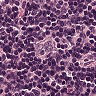
Metastatic tissue present: no